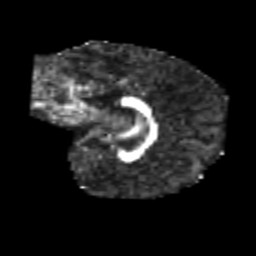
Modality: FA
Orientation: sagittal
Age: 6
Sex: female
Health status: healthy